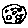
Label: moon